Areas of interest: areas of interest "Beijing Municipal Public Security Bureau Public Security Traffic Management Bureau Vehicle Administration Office"
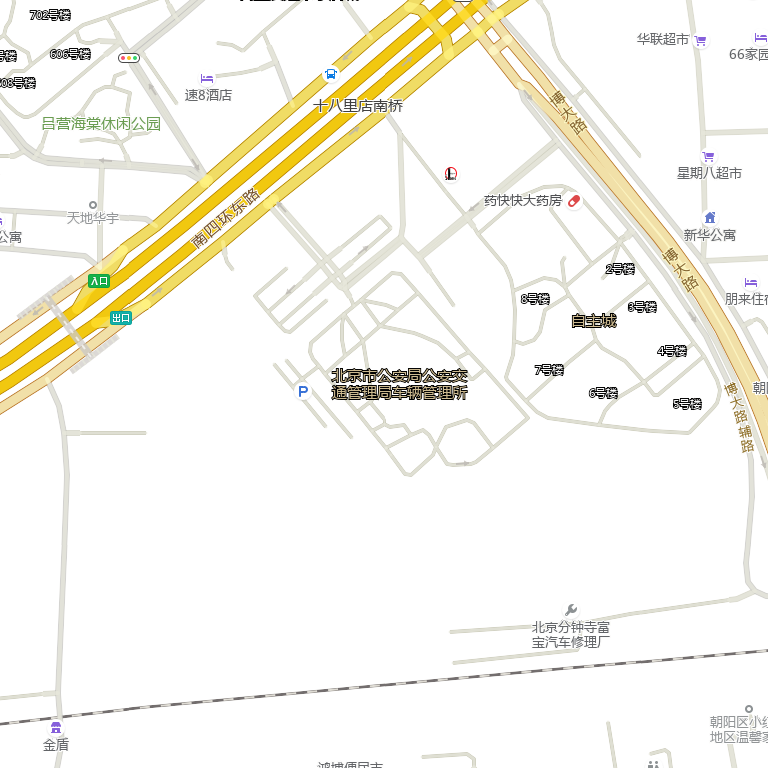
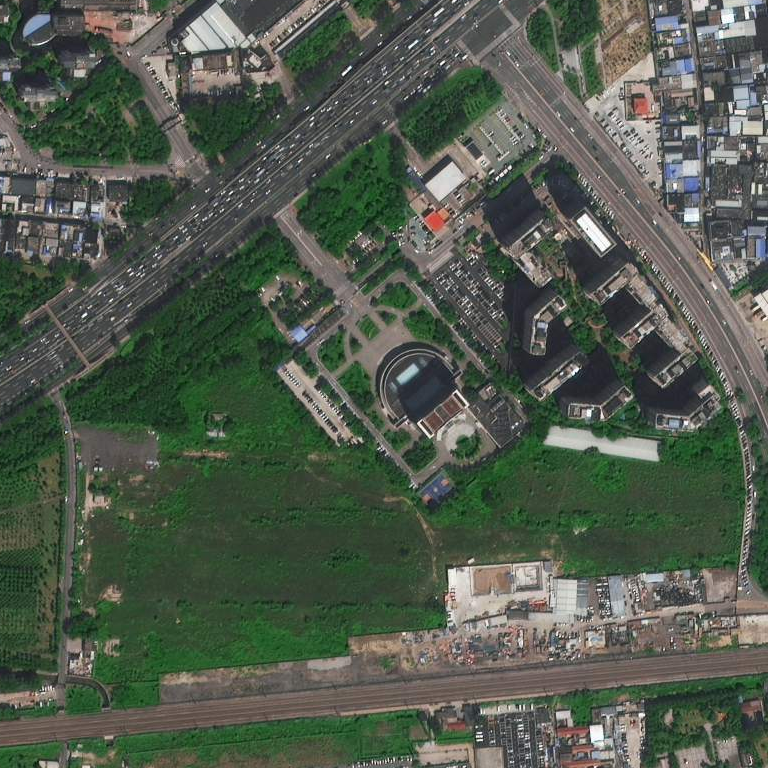